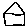
Label: house